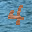
Label: 4